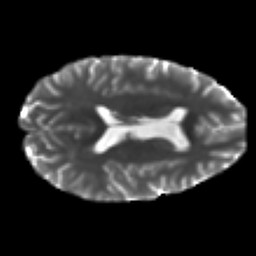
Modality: T2w
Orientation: axial
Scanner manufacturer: ge
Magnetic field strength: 3 T
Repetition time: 7.98 s
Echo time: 0.0701 s